Question: I'm trying to plot streamlines on curvilinear grid an I'm getting error, with this end:
'''
/usr/local/lib/python2.7/dist-packages/matplotlib/streamplot.pyc in streamplot(axes, x, y, u, v, density, linewidth, color, cmap, norm, arrowsize, arrowstyle, minlength, transform)
100
101 ## Sanity checks.
--> 102 assert u.shape == grid.shape
103 assert v.shape == grid.shape
104
AssertionError:
'''
I did the matplotlib examples and it is working well. How can I plot streamlines to this grid?
The code is down here an you can try it. It is really important to me.
'''
from mpl_toolkits.basemap import Basemap
import numpy as np
import matplotlib.pyplot as plt
xx = np.array([[-32.77352506, -32.50517324, -32.30341846, -32.<PHONE>, -31.99103968],
[-32.88670112, -32.63078693, -32.42892793, -32.<PHONE> , -32.<PHONE>],
[-32.99884749, -32.75419286, -32.55377179, -32.38220417,-32.24664094],
[-33.<PHONE>, -32.87495033, -32.67707405, -32.50885765,-32.37311971],
[-33.<PHONE> , -32.99317728, -32.79848554, -32.63304009,-32.49815164],
[-33.32651265, -33.<PHONE>, -32.91791567, -32.75496914,-32.62146004],
[-33.43449219, -33.22321261, -33.<PHONE>, -32.87477271,-32.74286757],
[-33.54184645, -33.33551502, -33.<PHONE>, -32.99252837,-32.86227065],
[-33.64847256, -33.44622558, -33.26461466, -33.<PHONE> ,-32.97961644],
[-33.<PHONE> , -33.55544297, -33.37651245, -33.22209182,-33.<PHONE>],
[-33.85919362, -33.66323316, -33.48667092, -33.33397251,-33.20807667],
[-33.96316738, -33.76964127, -33.59513666, -33.44395994,-33.31920308],
[-34.<PHONE>, -33.87469962, -33.70194888, -33.55208114,-33.42828168],
[-34.<PHONE>, -33.97843289, -33.80714029, -33.<PHONE> , -33.<PHONE> ],
[-34.26920936, -34.<PHONE>, -33.91073804, -33.76282129,-33.64037232],
[-34.36925566, -34.<PHONE>, -34.<PHONE>, -33.86548266,-33.74342012],
[-34.46834041, -34.28186594, -34.<PHONE>, -33.96636282,-33.84448915],
[-34.56648851, -34.38046701, -34.21217281, -34.<PHONE>,-33.94358994],
[-34.66372971, -34.<PHONE> , -34.30958029, -34.<PHONE>, -34.<PHONE> ],
[-34.76009619, -34.57389229, -34.40546833, -34.<PHONE> ,-34.<PHONE>],
[-34.85561889, -34.66870332, -34.49984222, -34.35238178,-34.22913045],
[-34.95032165, -34.76221629, -34.59270529, -34.44459209,-34.32038648],
[-35.<PHONE>, -34.85438466, -34.<PHONE> , -34.<PHONE> ,-34.40966975],
[-35.<PHONE>, -34.94513595, -34.77391107, -34.62403315,-34.49697031],
[-35.22936336, -35.<PHONE>, -34.86226647, -34.<PHONE> , -34.<PHONE> ],
[-35.<PHONE> , -35.<PHONE>, -34.<PHONE> , -34.79718943,-34.66559567],
[-35.40957149, -35.20773648, -35.<PHONE>, -34.88164276,-34.74693998],
[-35.49624617, -35.29165455, -35.<PHONE>, -34.96488179,-34.82637986],
[-35.57858891, -35.<PHONE> , -35.20134195, -35.<PHONE>,-34.90406862],
[-35.65407127, -35.45484625, -35.28327484, -35.<PHONE>,-34.98028311]])
yy = np.array([[-11.<PHONE> , -10.83017948, -10.36062676, -9.85499224,-9.36742115],
[-11.24914312, -10.77486528, -10.30767657, -9.81790781,-9.33347811],
[-11.<PHONE>, -10.71827884, -10.25654788, -9.77873607,-9.29985941],
[-11.<PHONE>, -10.66157581, -10.20688907, -9.<PHONE> ,-9.26669158],
[-11.<PHONE>, -10.60554773, -10.<PHONE>, -9.69919353, -9.<PHONE> ],
[-10.97234269, -10.55056628, -10.<PHONE>, -9.65973621,-9.20197376],
[-10.91318741, -10.49672964, -10.<PHONE>, -9.62068888,-9.<PHONE>],
[-10.85567682, -10.44399733, -10.<PHONE>, -9.58209354,-9.<PHONE>],
[-10.79941292, -10.39227109, -9.97261586, -9.54395471,-9.<PHONE>],
[-10.74413933, -10.<PHONE> , -9.92790608, -9.50625469,-9.<PHONE>],
[-10.68968138, -10.29137538, -9.88376528, -9.46896173,-9.<PHONE>],
[-10.63591212, -10.24198327, -9.84012944, -9.43203502,-9.<PHONE>],
[-10.58273238, -10.<PHONE>, -9.79693259, -9.39542787,-8.99006955],
[-10.53005851, -10.<PHONE>, -9.75410767, -9.35908973,-8.96098324],
[-10.47781454, -10.<PHONE>, -9.71158727, -9.32296761,-8.93204187],
[-10.42592671, -10.<PHONE>, -9.66930413, -9.28700687,-8.90319822],
[-10.37431922, -10.<PHONE>, -9.62719161, -9.25115173, -8.874405 ],
[-10.32291042, -9.95448254, -9.<PHONE> , -9.21534553,-8.84561388],
[-10.27160885, -9.90725399, -9.54321824, -9.<PHONE>, -8.<PHONE> ],
[-10.22030865, -9.86000117, -9.50123304, -9.<PHONE> ,-8.78783251],
[-10.<PHONE>, -9.81263985, -9.45917264, -9.<PHONE>,-8.75872859],
[-10.<PHONE>, -9.<PHONE> , -9.41698825, -9.<PHONE>,-8.72939466],
[-10.<PHONE>, -9.71726547, -9.37464171, -9.<PHONE>,-8.69975035],
[-10.<PHONE>, -9.66911062, -9.33211024, -8.99825263,-8.66969694],
[ -9.95816574, -9.62058406, -9.28939255, -8.96112225, -8.639109 ],
[ -9.90277604, -9.57169217, -9.24651752, -8.92354679,-8.60782312],
[ -9.84541584, -9.52250952, -9.<PHONE> , -8.88545441,-8.57562469],
[ -9.78546516, -9.<PHONE> , -9.<PHONE> , -8.84676681,-8.54223813],
[ -9.72217224, -9.42392909, -9.<PHONE>, -8.80739381,-8.50733329],
[ -9.65407127, -9.37474785, -9.<PHONE>, -8.76722606,-8.47056622]])
u = 1/2*np.sin(xx)*-3*np.cos(yy**2)
v = 2*np.sin(xx)*3*np.cos(yy)
speed = np.sqrt((u**2)+(v**2))
plt.ion()
fig,(ax1,ax2) = plt.subplots(1,2)
m = Basemap(llcrnrlon=xx.min(),llcrnrlat=yy.min(),
urcrnrlon=xx.max(), urcrnrlat=yy.max(),
projection='merc',resolution='i',ax=ax1)
m.drawcoastlines()
m.drawcountries()
m.fillcontinents(color='0.86')
m.contourf(xx,yy,speed,latlon=True)
m.plot(xx,yy,'-k',alpha=0.3,latlon=True)
m.plot(xx.T,yy.T,'-k',alpha=0.3,latlon=True)
m.quiver(xx,yy,u,v,latlon=True)
m2 = Basemap(llcrnrlon=xx.min(),llcrnrlat=yy.min(),
urcrnrlon=xx.max(), urcrnrlat=yy.max(),
projection='merc',resolution='i',ax=ax2)
m2.drawcoastlines()
m2.drawcountries()
m2.fillcontinents(color='0.86')
m2.contourf(xx,yy,speed,latlon=True)
m2.plot(xx,yy,'-k',alpha=0.3,latlon=True)
m2.plot(xx.T,yy.T,'-k',alpha=0.3,latlon=True)
m2.streamplot(xx,yy,u,v)
'''

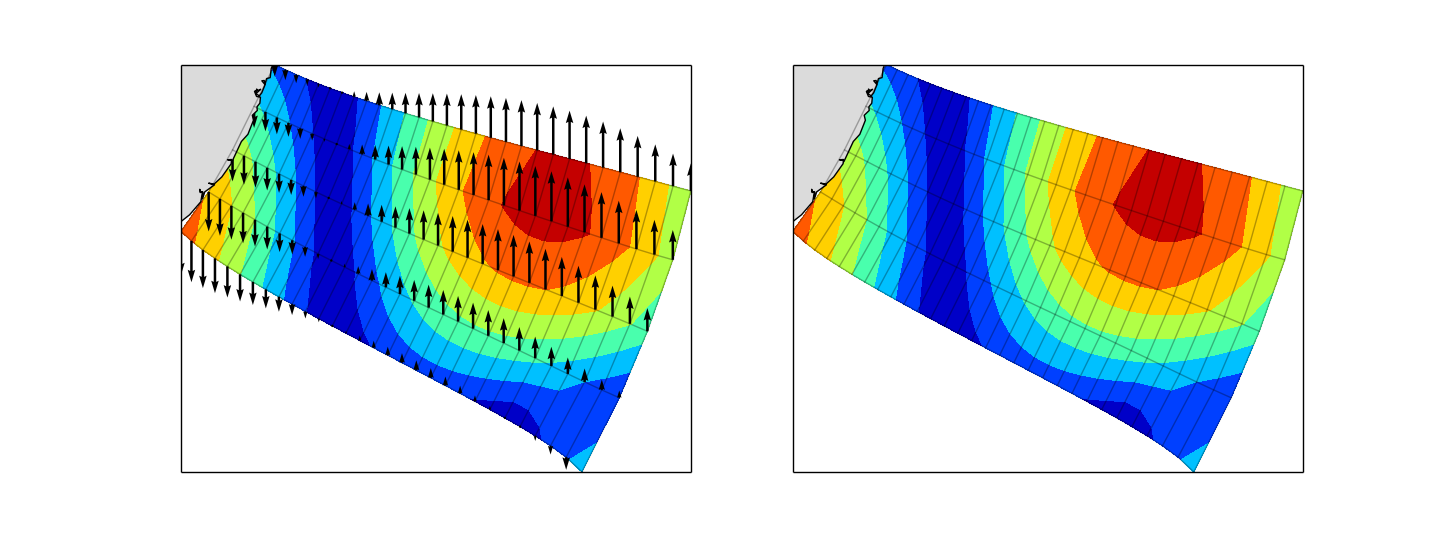
Answer: My thanks to <URL>
This function solve the problem:
'''
from scipy.interpolate import griddata
def streams(ax,xx,yy,u,v,base_map=False):
x = np.linspace(xx.min(), xx.max(), 50)
y = np.linspace(yy.min(), yy.max(), 50)
xi, yi = np.meshgrid(x,y)
#then, interpolate your data onto this grid:
px = xx.flatten()
py = yy.flatten()
pu = u.flatten()
pv = v.flatten()
pspeed = speed.flatten()
gu = griddata(zip(px,py), pu, (xi,yi))
gv = griddata(zip(px,py), pv, (xi,yi))
gspeed = griddata(zip(px,py), pspeed, (xi,yi))
lw = 6*gspeed/np.nanmax(gspeed)
#now, you can use x, y, gu, gv and gspeed in streamplot:
if base_map:
xx,yy = ax(xx,yy)
xi,yi = ax(xi,yi)
ax.contour(xx,yy,speed, colors='k', alpha=0.4)
ax.plot(xx,yy,'-k',alpha=0.3)
ax.plot(xx.T,yy.T,'-k',alpha=0.3)
ax.plot(xi,yi,'-b',alpha=0.1)
ax.plot(xi.T,yi.T,'-b',alpha=0.1)
c = ax.streamplot(x,y,gu,gv, density=2,
linewidth=lw, color=gspeed, cmap=plt.cm.jet)
'''